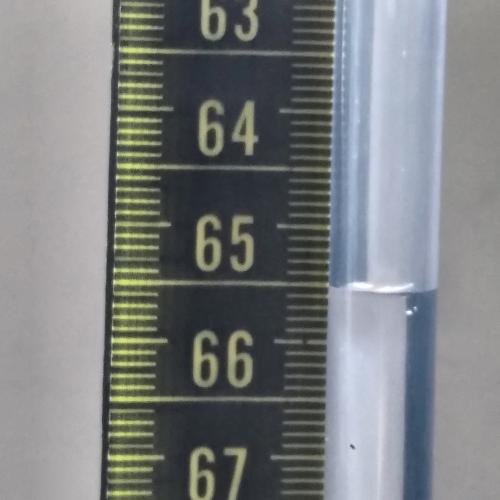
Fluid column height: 65.5 cm